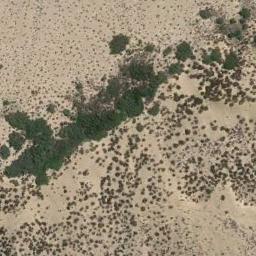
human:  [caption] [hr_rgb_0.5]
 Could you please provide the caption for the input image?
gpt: Only scattered weeds can be seen in this desert .

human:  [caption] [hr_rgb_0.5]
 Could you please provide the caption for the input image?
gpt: Some chaparrals of different kinds and sizes grow in the desert .

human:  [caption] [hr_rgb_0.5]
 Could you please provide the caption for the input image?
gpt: Chaparral is densely distributed in the sand from the middle to sparsely around .

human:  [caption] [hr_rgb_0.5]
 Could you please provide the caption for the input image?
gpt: There are some different kinds of bushes make up the chaparral on the desert .

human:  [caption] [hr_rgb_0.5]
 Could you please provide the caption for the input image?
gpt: The chaparral is thicker in the upper left than in the lower right .